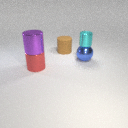
large red metal cylinder below large purple metal cylinder